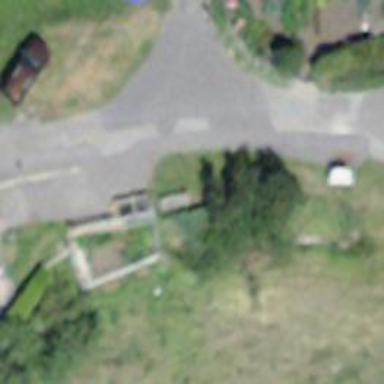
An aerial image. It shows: Brown bench.